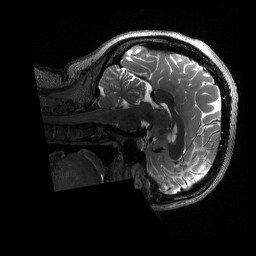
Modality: T2w
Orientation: sagittal
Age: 27
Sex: female
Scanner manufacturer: siemens
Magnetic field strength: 3 T
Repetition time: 3.2 s
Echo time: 0.563 s